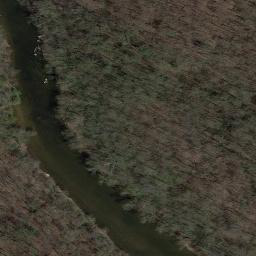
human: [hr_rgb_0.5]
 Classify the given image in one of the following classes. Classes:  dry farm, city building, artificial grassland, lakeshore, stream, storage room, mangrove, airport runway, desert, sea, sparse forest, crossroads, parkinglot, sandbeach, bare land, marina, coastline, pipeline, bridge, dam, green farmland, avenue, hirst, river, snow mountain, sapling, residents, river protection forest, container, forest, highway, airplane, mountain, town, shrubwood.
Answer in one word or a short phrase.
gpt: river